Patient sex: M
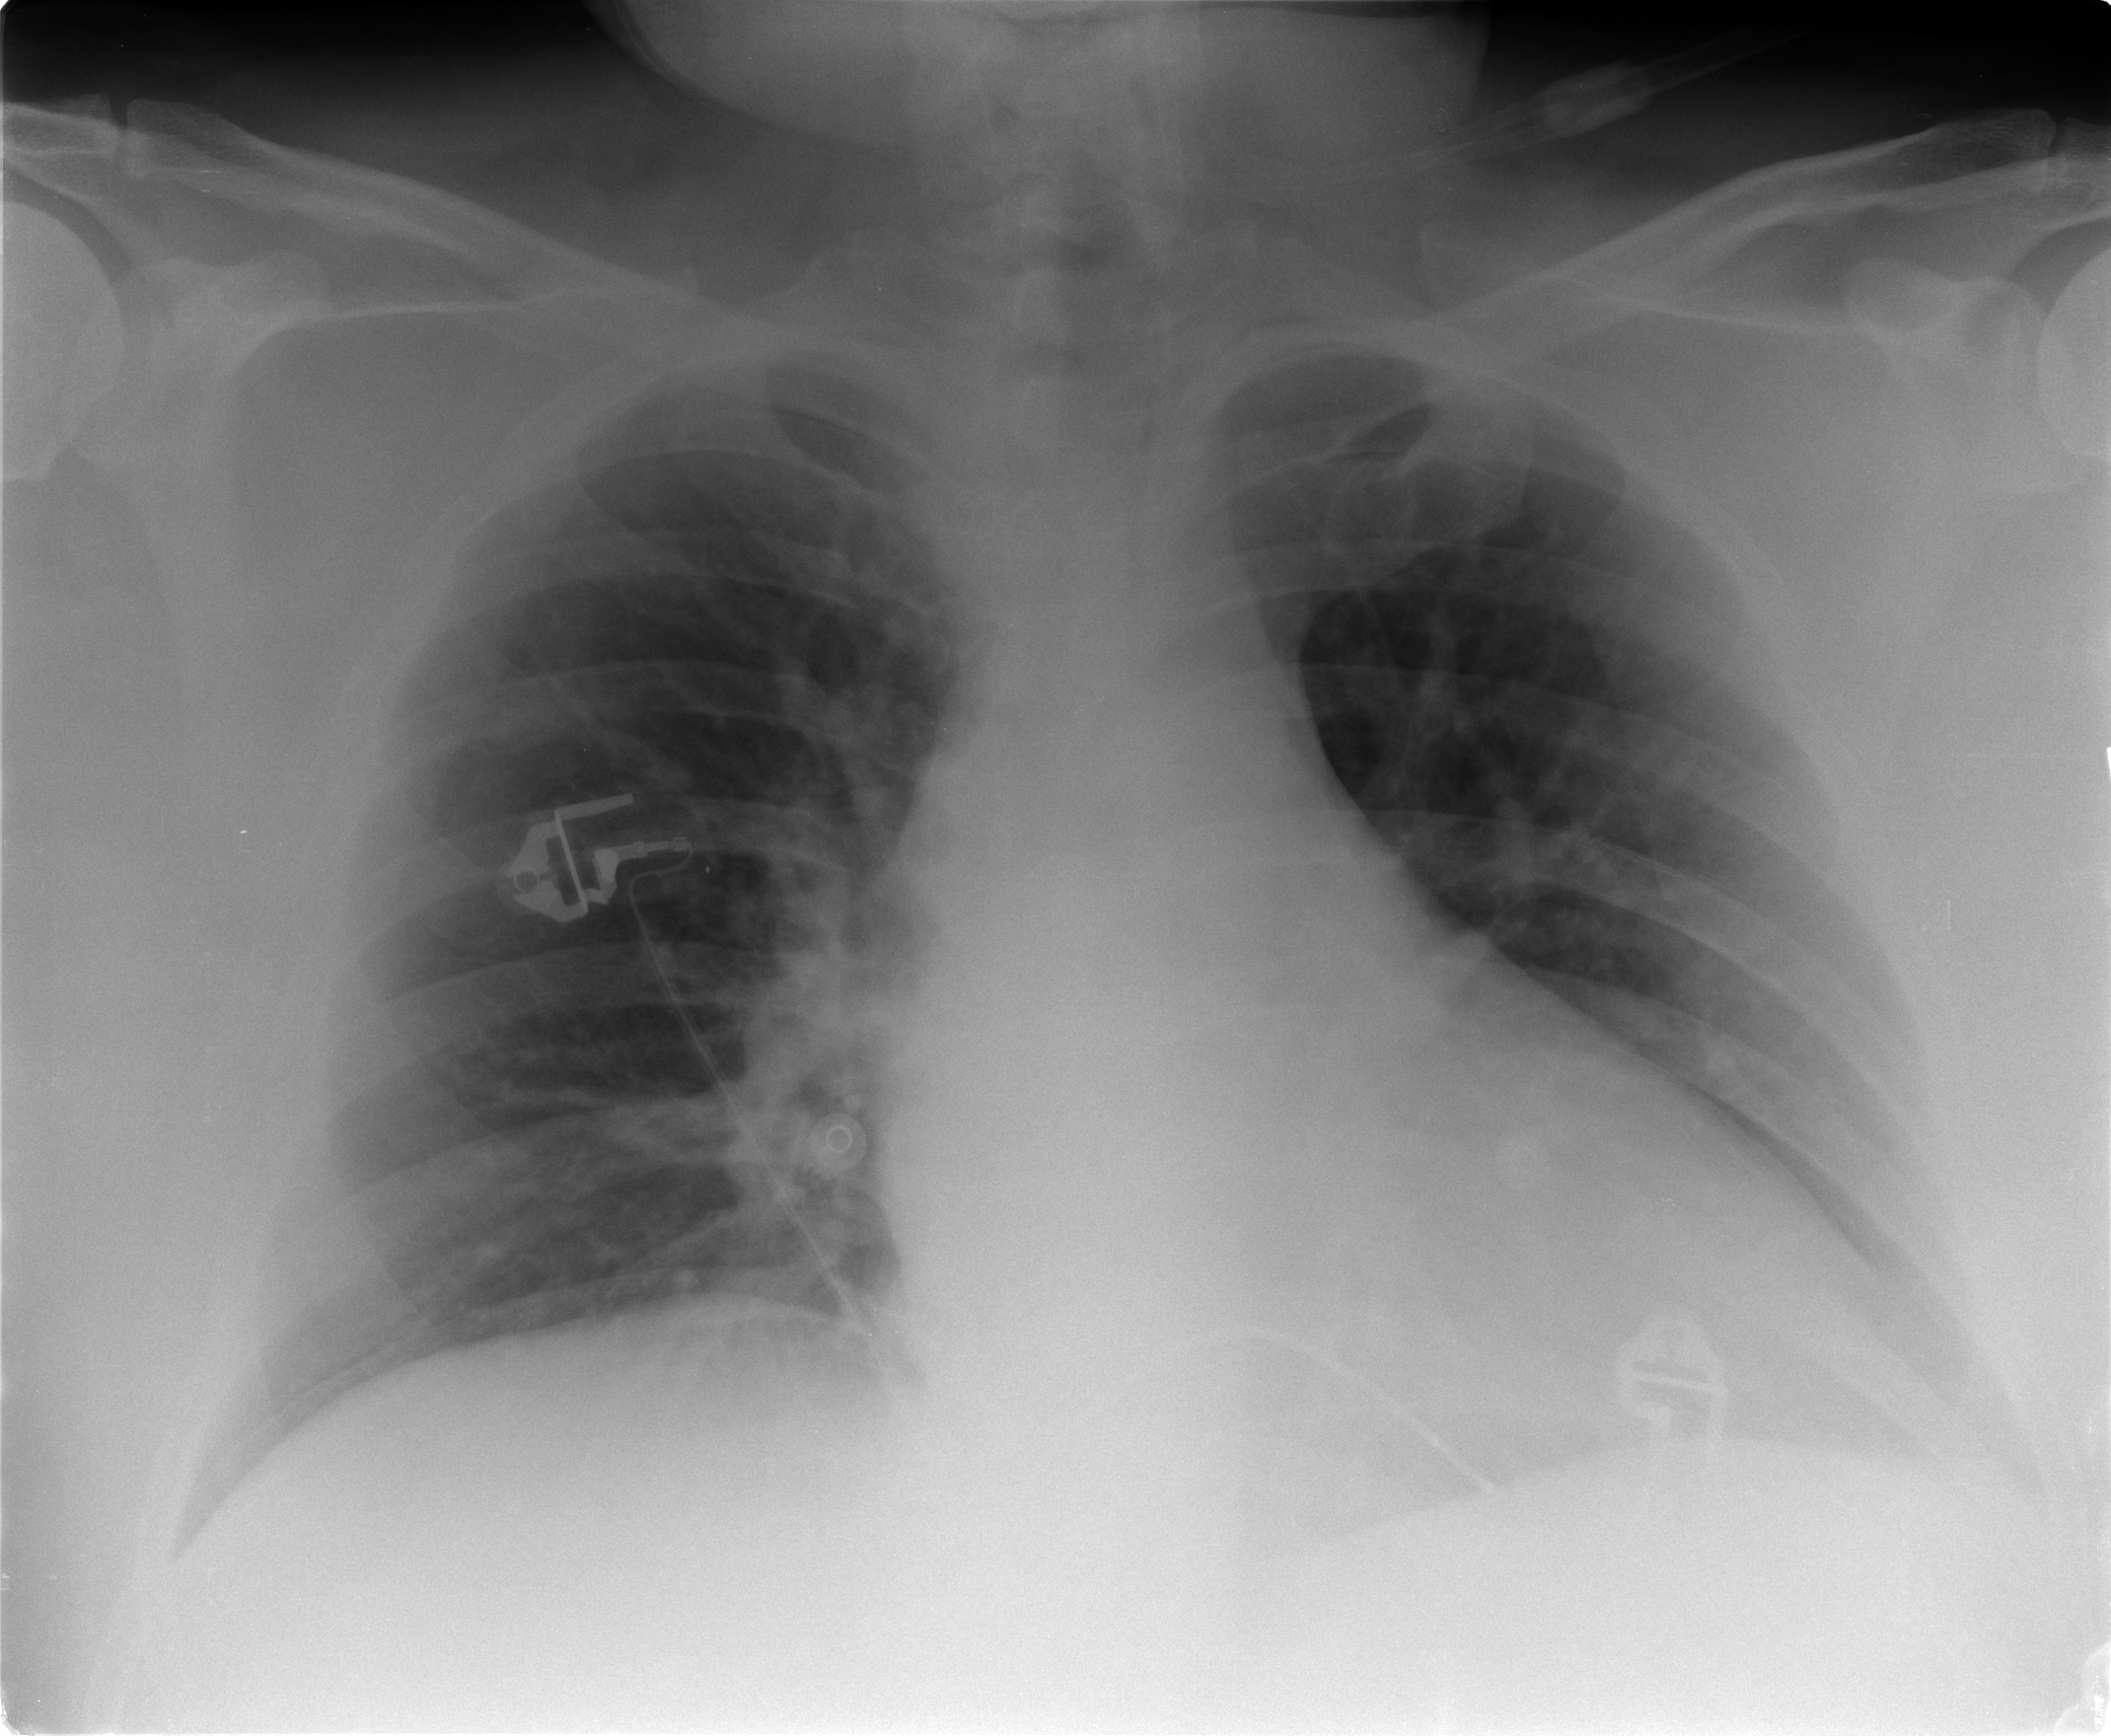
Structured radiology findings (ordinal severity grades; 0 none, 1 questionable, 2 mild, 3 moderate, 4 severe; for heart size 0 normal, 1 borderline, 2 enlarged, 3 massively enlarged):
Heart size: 2
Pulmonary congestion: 2
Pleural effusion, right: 0
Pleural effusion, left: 1
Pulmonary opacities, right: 0
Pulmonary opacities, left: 0
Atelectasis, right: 2
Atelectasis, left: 2